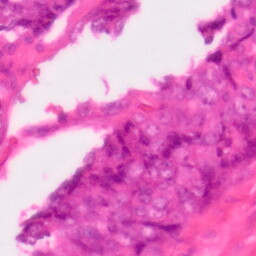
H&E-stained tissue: Colon